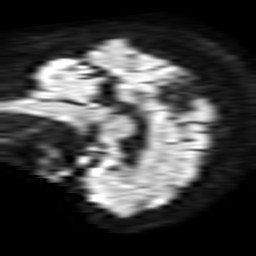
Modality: TRACE
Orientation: sagittal
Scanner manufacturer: philips
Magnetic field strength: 1.5 T
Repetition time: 3.393 s
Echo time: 0.06922 s